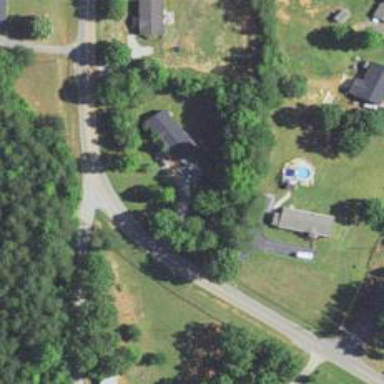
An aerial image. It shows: Driveway leading to service road.